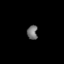
Tissue: lung
Cell type: Epithelial cells
Senescence score: 0.1091
Nuclear area (px): 149
Mean DAPI intensity: 112.953